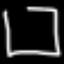
Label: square